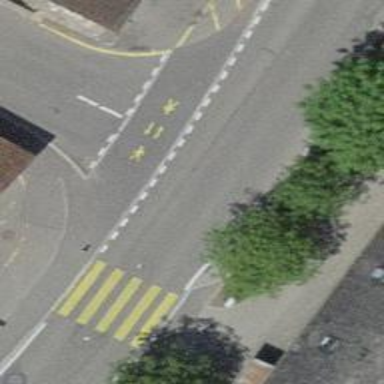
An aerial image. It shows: Asphalt sidewalk along the footway.